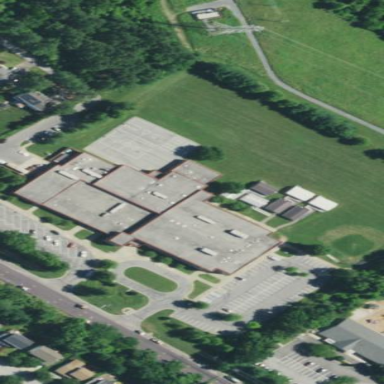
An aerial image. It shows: School.